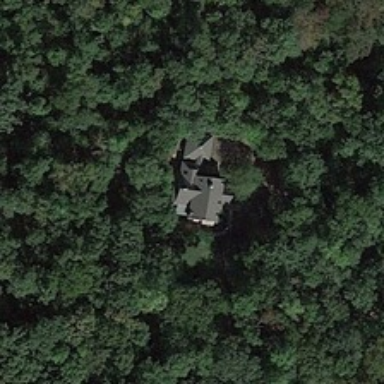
Many green trees are around a building .